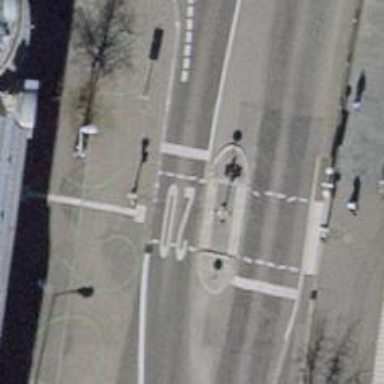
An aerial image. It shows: Road crossing with traffic signals and pedestrian island.